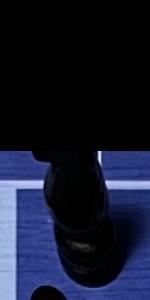
Label: Knight_Black